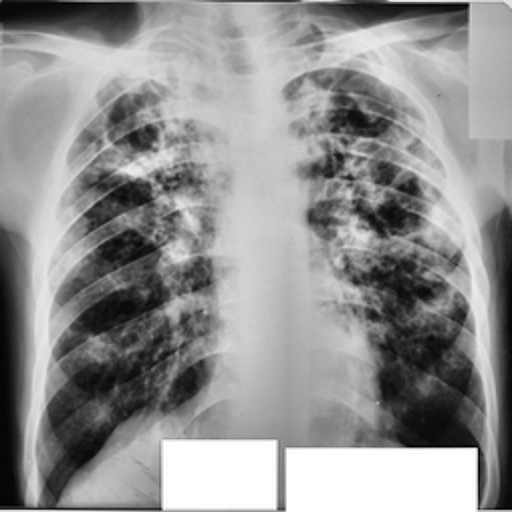
Finding: TUBERCULOSIS